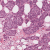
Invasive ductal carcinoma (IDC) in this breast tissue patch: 1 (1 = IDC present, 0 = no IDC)